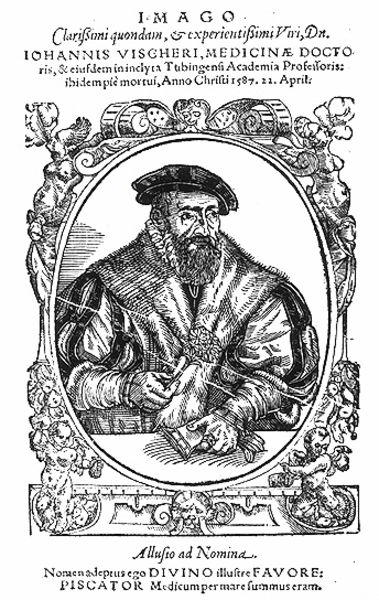
Titel: Bildnis des Johann Vischer
Künstler: Hans Ulrich Alt
Institution: (Seriendruck)
Schlagwörter: blätter, dunkel, hand, kopf, mann, schatten, umhang, blume, grau, handschuh, handschuhe, hell, hut, licht, mund, nase, ohr, schmuck, schwarz, stirn, tisch, weiss, zeichnung, blick, bart, kappe, mütze, augen, barock, falten, federn, gesicht, johannes, kragen, mensch, pelz, rahmen, spitze, vollbart, bild, bildnis, halskrause, herr, hände, portrait, porträt, mantel, reich, adel, blatt, pflanze, brosche, frontal, kinn, renaissance, schultern, oval, engel, putto, ranken, fell, holzschnitt, schrift, wangen, grafik, graphik, ornamente, faltenwurf, nackte, revers, stola, buch, medaillon, geld, druck, schnitt, schraffur, stich, schwarzweiß, text, überschrift, worte, arzt, medizin, krause, gesciht, buchtitel, girlanden, pelzkragen, voluten, gelehrter, dürer, schnecke, putten, kupferstich, putti, bluem, altdeutsch, doktor, latein, mediziner, lateinisch, seriendruck, johannis, rollwerk, imago, vischer, piscator, unverität, potrair, doktor der medizin